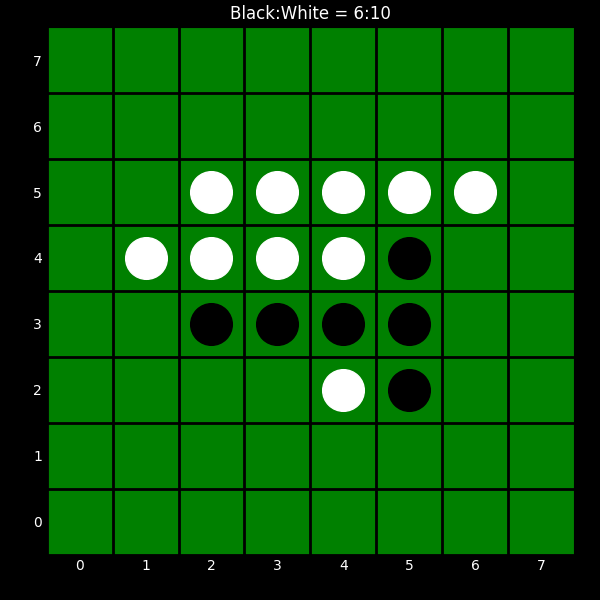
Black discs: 6
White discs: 10